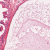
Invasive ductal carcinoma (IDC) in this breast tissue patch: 0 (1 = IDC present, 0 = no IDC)